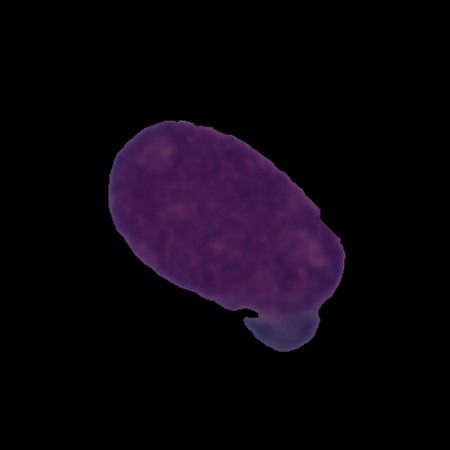
Label: cancer